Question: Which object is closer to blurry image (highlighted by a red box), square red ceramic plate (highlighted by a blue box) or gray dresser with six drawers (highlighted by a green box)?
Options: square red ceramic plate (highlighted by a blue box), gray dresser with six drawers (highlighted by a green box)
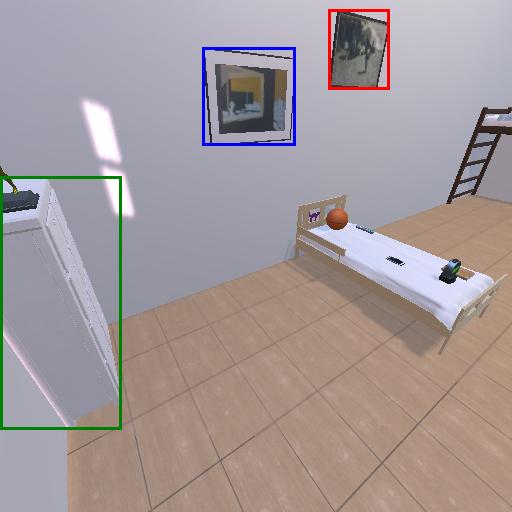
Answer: square red ceramic plate (highlighted by a blue box)